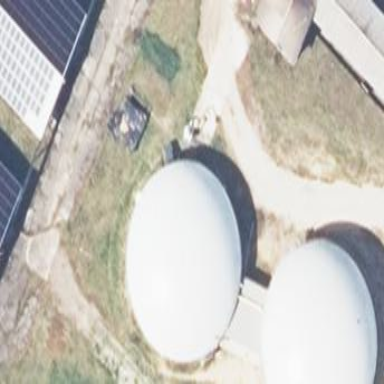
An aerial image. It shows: Farm auxiliary building with storage tank.